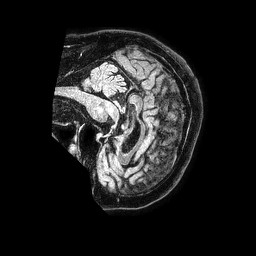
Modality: FLAIR
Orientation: sagittal
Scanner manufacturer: philips
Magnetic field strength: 1.5 T
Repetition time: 4.8 s
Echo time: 0.3 s